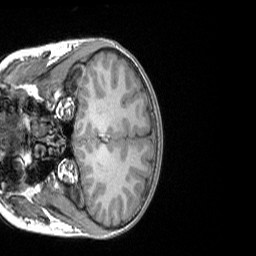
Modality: T1w
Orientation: coronal
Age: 8
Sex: male
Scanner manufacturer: siemens
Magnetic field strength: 3 T
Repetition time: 1.65 s
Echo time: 0.00203 s